Aerial crown-view tile of a tropical tree (Barro Colorado Island, Panama), acquired 20250616:
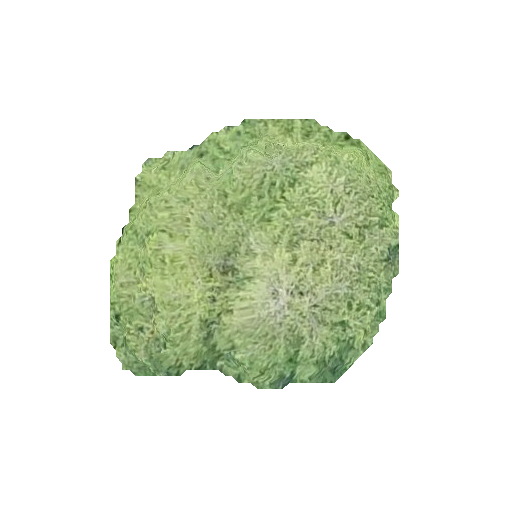
Species: Quararibea asterolepis
GBIF accepted scientific name: Quararibea asterolepis
Crown area: 92.107 m²